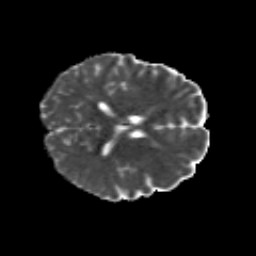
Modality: MD
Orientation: axial
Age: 18
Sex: female
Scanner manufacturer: siemens
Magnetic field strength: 3 T
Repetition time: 8.8 s
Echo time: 0.085 s